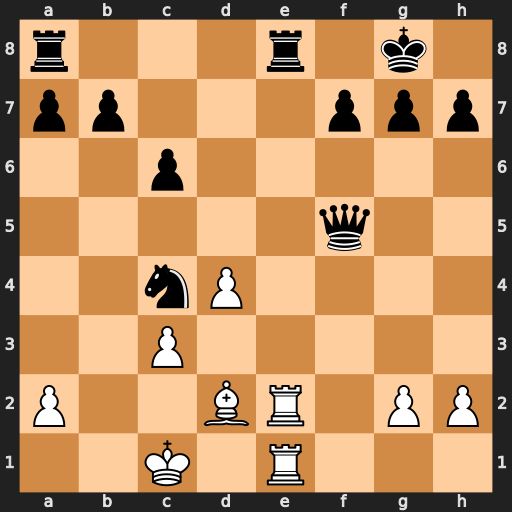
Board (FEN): r3r1k1/pp3ppp/2p5/5q2/2nP4/2P5/P2BR1PP/2K1R3
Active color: w
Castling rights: -
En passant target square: -
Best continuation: Rxe8+ Rxe8 Rxe8#